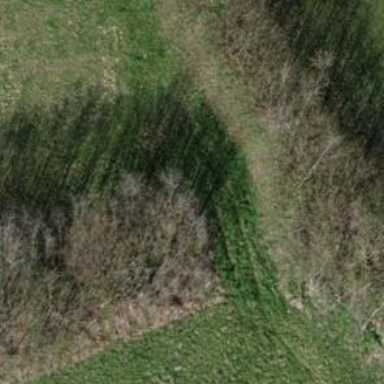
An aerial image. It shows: Hedge acting as barrier.